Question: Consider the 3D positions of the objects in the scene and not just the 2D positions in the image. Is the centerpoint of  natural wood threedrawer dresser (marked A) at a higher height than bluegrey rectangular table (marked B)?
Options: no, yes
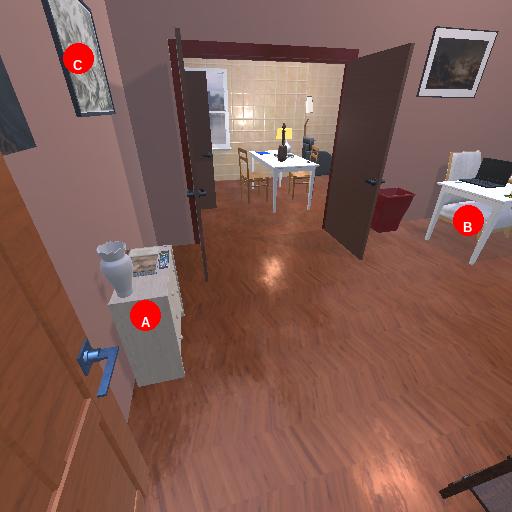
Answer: no